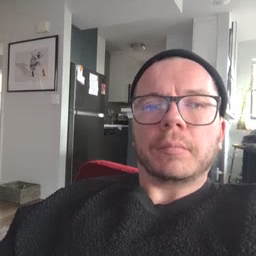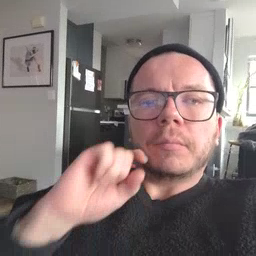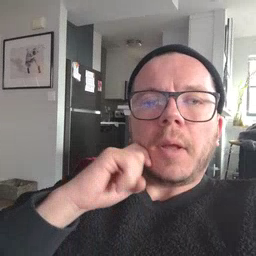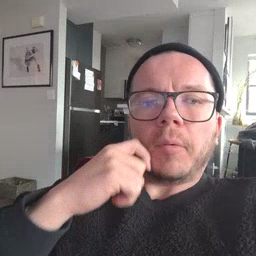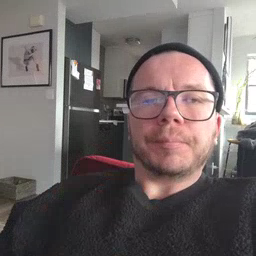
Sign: apple